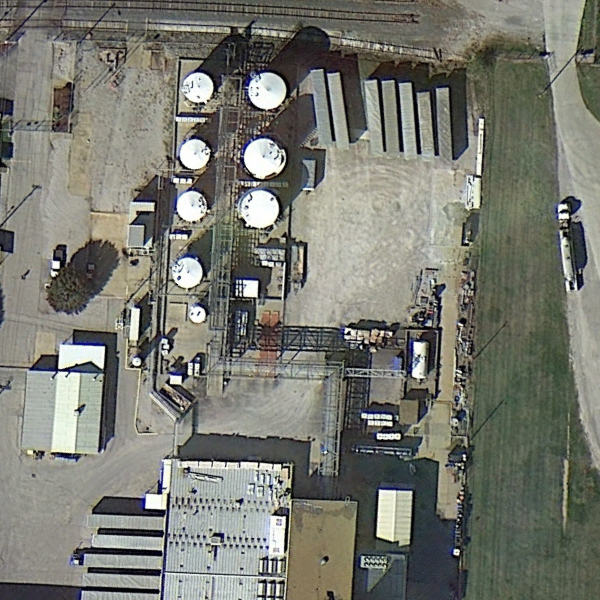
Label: StorageTanks